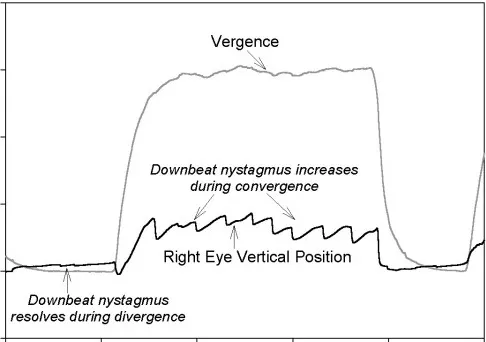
Representative record of downbeat nystagmus in Patient 1, which increased with convergence. Positive values indicated rightward, upward, or convergence movements.
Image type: radiology (x_ray)